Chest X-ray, PA view. Patient: 54 years old, sex M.
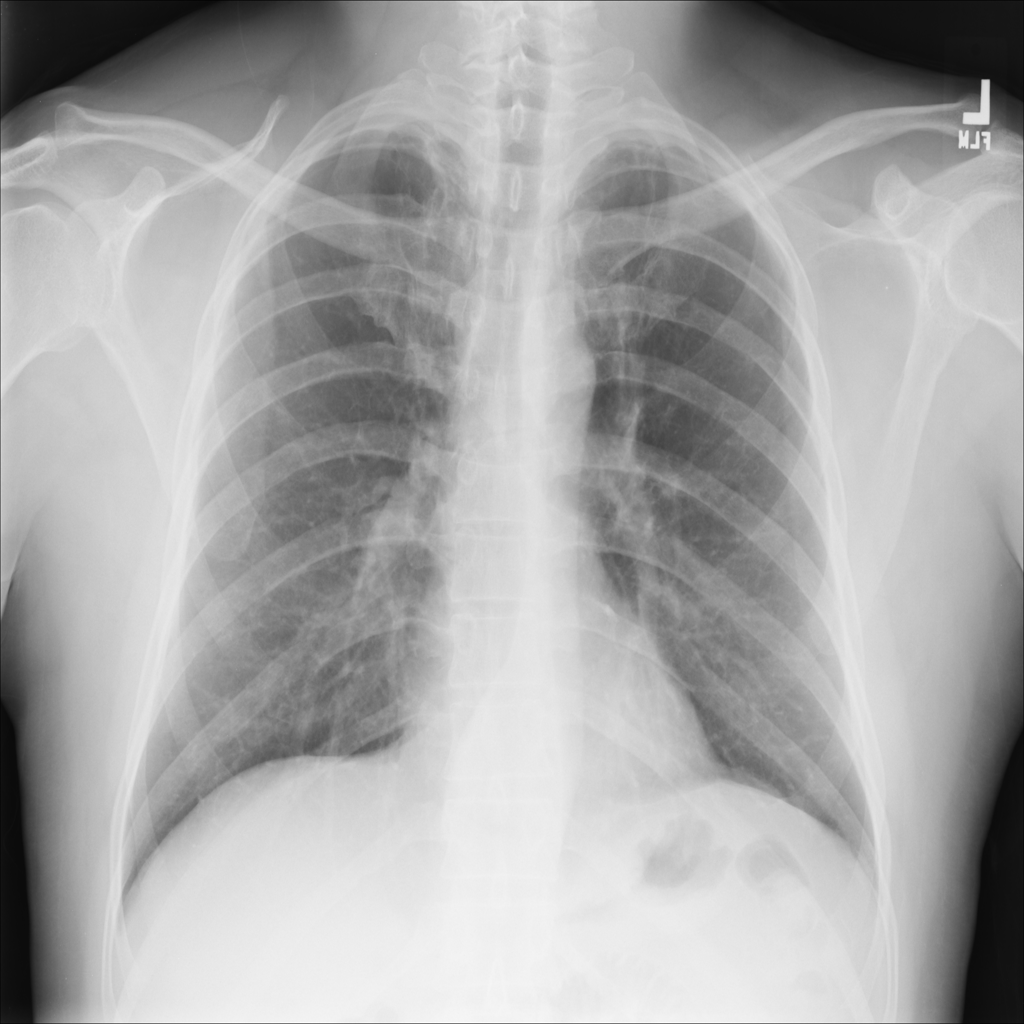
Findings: Mass